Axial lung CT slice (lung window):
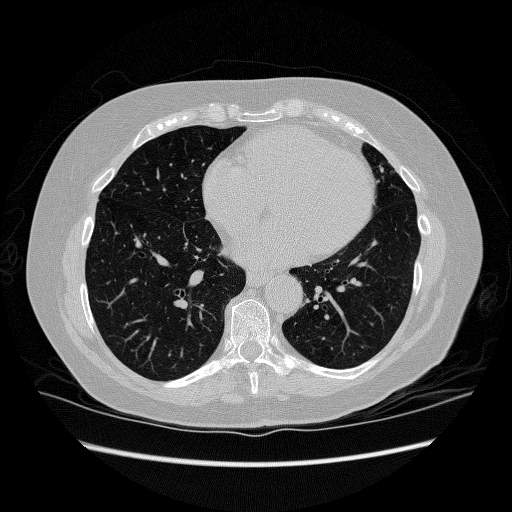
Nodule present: no